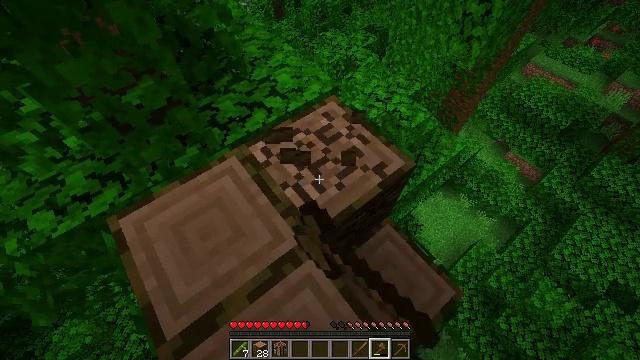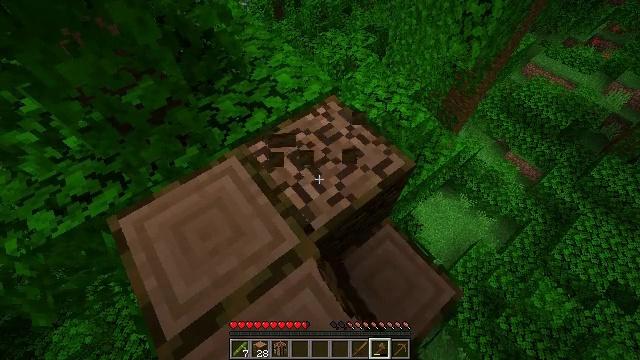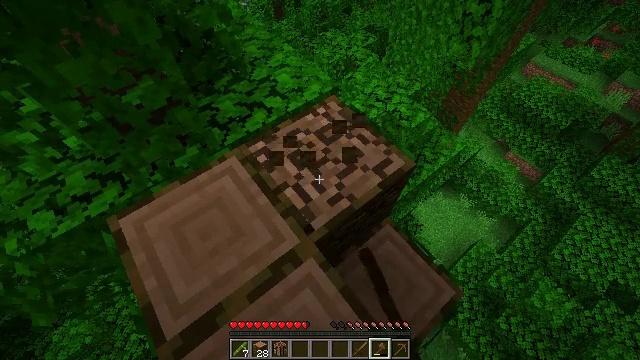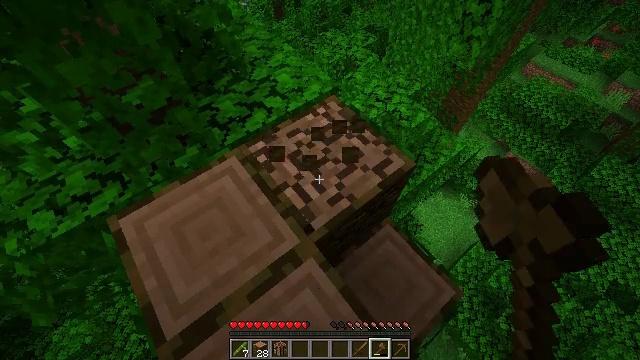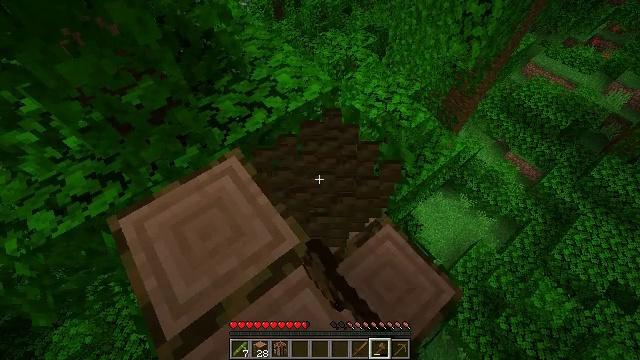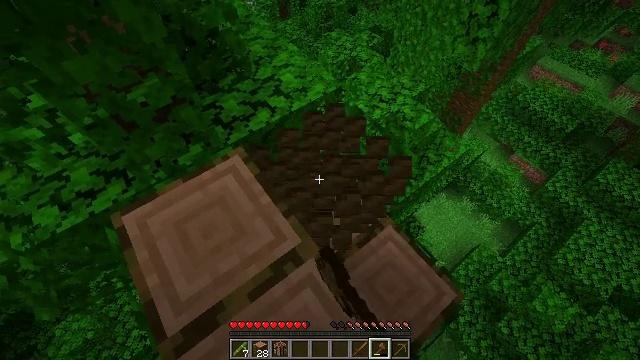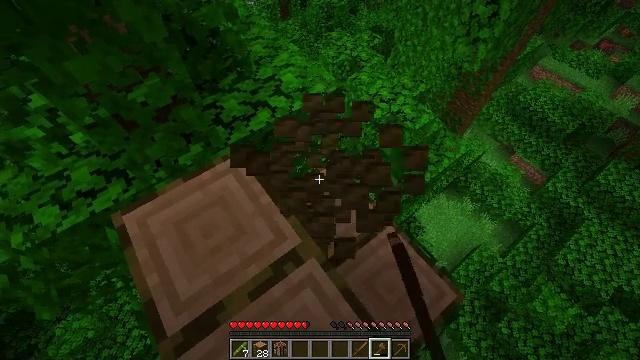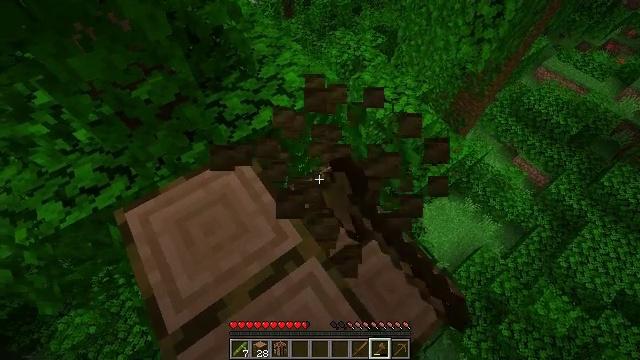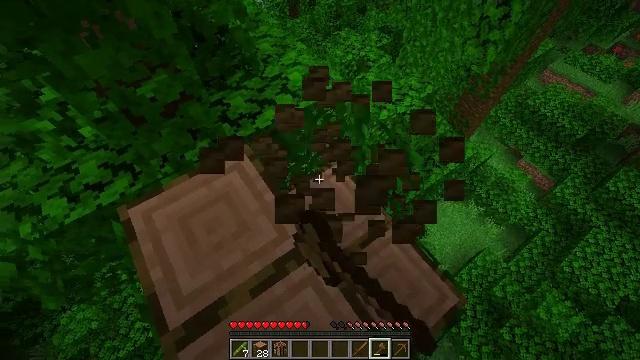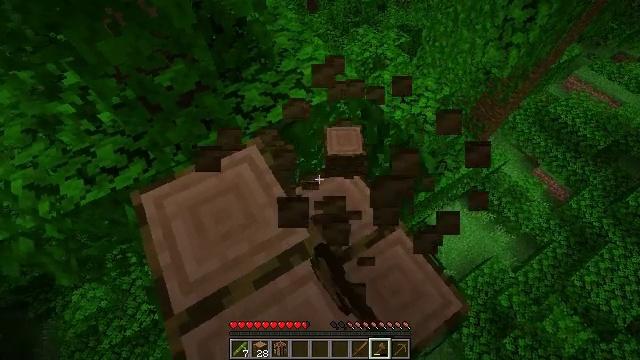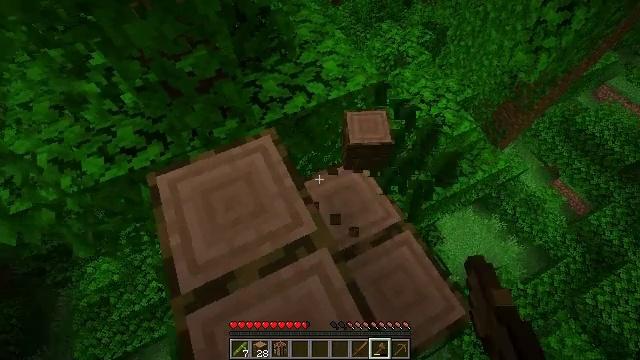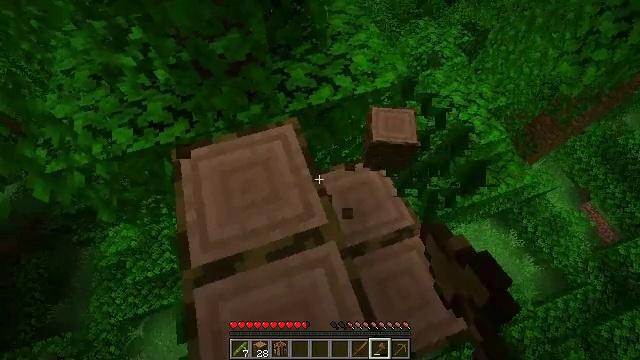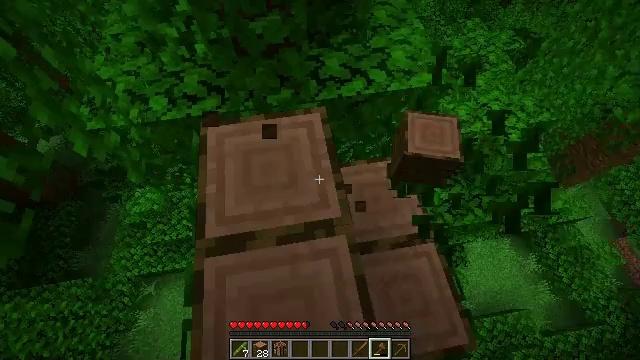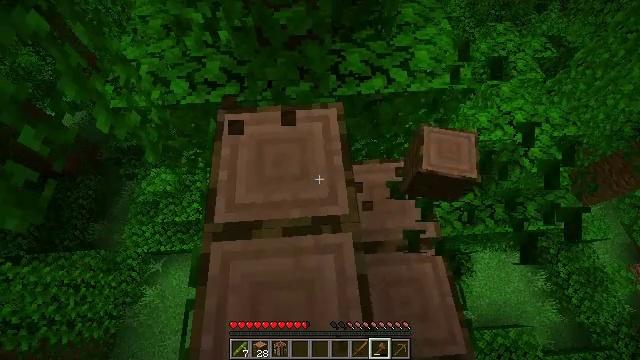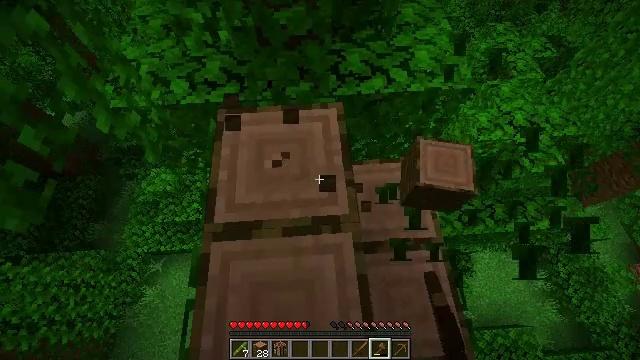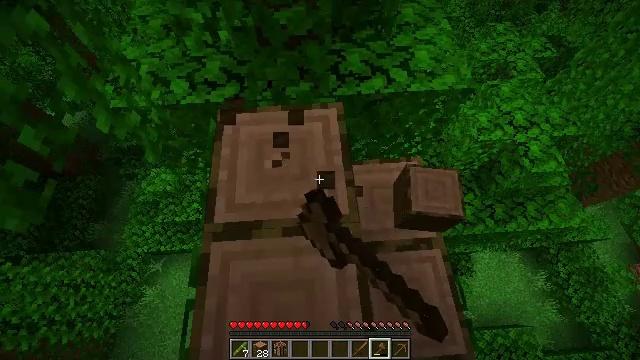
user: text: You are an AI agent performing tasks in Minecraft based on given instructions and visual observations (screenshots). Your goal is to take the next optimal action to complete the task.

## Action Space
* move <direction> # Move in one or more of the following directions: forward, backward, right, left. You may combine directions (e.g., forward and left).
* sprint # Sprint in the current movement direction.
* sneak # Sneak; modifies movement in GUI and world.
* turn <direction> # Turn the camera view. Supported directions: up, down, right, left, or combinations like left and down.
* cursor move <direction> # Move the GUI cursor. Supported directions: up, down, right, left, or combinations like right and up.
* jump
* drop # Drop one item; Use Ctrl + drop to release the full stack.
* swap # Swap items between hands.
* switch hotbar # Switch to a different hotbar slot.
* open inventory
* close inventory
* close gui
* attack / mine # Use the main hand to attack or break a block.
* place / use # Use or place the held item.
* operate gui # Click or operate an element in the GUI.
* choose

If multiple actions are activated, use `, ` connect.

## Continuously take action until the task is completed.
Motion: motion action
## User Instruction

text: Use an axe to chop the jungle log.
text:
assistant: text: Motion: attack / mine
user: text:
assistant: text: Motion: attack / mine
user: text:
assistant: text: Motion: attack / mine
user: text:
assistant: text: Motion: attack / mine
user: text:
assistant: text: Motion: turn left, attack / mine
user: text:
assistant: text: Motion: attack / mine
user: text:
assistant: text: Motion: attack / mine
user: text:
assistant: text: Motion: turn left, attack / mine
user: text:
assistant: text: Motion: turn left, attack / mine
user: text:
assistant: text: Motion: turn left and down, attack / mine
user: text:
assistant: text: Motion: turn left and down, attack / mine
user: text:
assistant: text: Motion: turn left and down, attack / mine
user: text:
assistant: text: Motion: turn left and down, attack / mine
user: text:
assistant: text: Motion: attack / mine
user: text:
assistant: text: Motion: attack / mine
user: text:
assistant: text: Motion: attack / mine
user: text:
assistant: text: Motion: attack / mine
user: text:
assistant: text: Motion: attack / mine
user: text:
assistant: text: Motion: attack / mine
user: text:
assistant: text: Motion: attack / mine
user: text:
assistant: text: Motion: attack / mine
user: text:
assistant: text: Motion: attack / mine
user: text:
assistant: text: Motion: attack / mine
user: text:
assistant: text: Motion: attack / mine
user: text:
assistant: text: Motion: attack / mine
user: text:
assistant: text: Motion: attack / mine
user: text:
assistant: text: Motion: attack / mine
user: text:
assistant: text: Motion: attack / mine
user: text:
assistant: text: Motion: attack / mine
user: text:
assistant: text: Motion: attack / mine